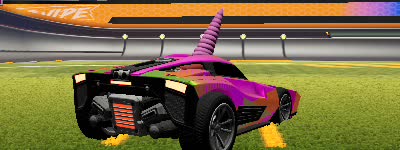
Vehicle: breakout